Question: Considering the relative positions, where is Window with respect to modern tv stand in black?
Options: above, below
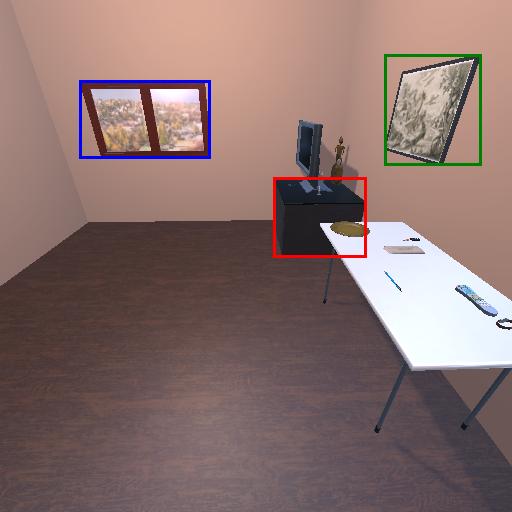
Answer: above